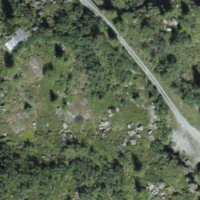
EUNIS habitat code: 31
Species observed at this site:
Linaria cannabina
Campanula thyrsoides